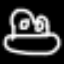
Label: frog